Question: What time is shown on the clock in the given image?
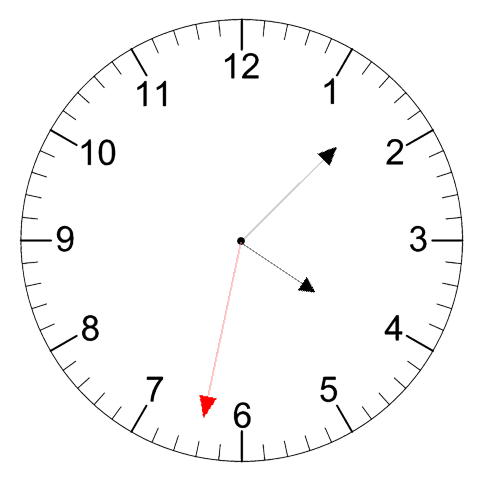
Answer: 04:07:32